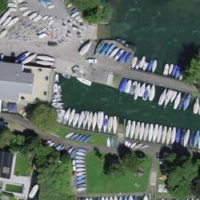
EUNIS habitat code: 14
Species observed at this site:
Aythya fuligula